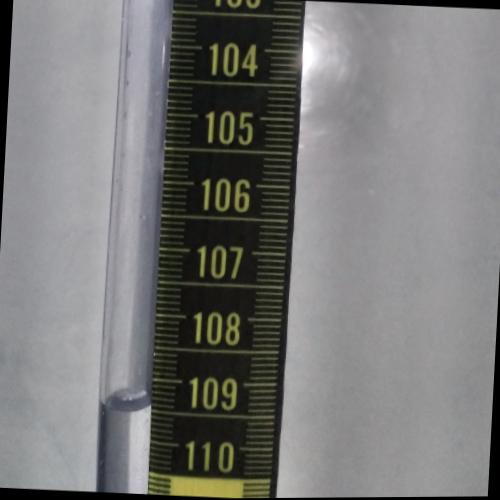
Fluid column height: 109.4 cm